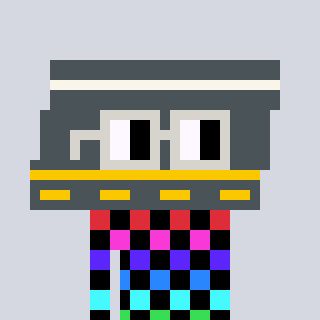
a pixel art character with square light gray glasses, a road-shaped head and a bluegrey-colored body on a cool background